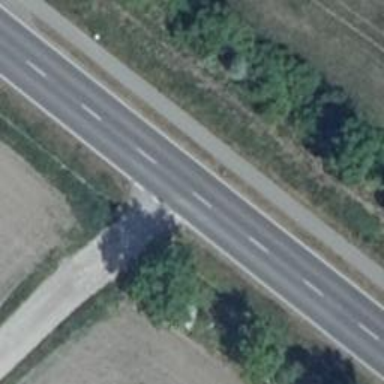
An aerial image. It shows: Asphalt road with primary highway designation. There is cycle track on the right side.